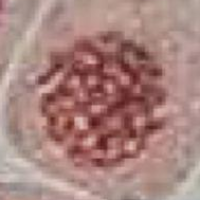
Label: prophase